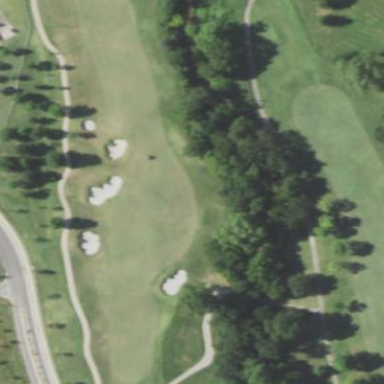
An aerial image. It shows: Golf fairway surrounded by grass.